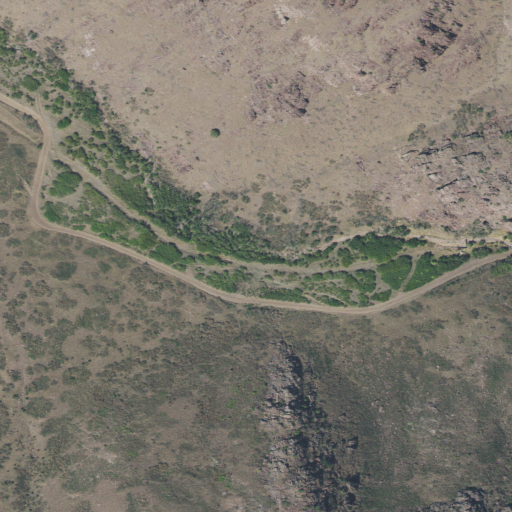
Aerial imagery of valley in Utah named The Narrows containing grassland, open development, shrub, evergreen forest, and low intensity development